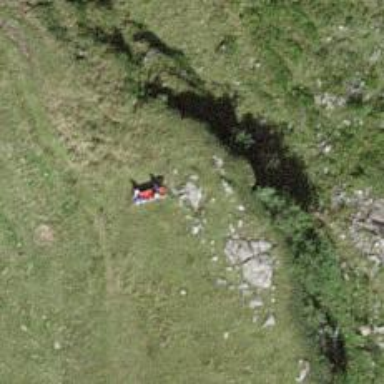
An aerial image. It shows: Red bench.